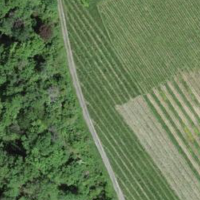
EUNIS habitat code: 24
Species observed at this site:
Melilotus albus
Cirsium arvense
Populus tremula